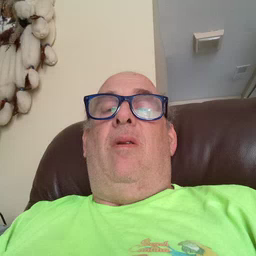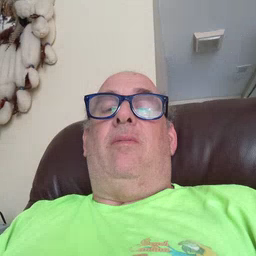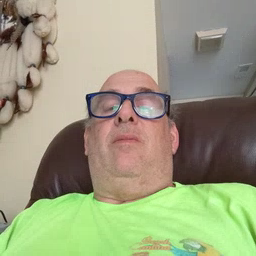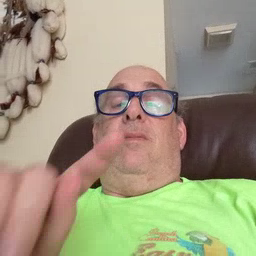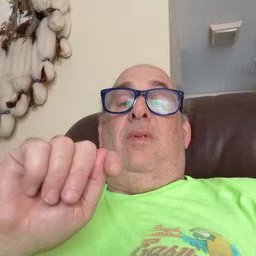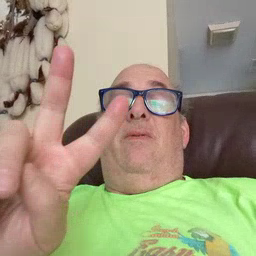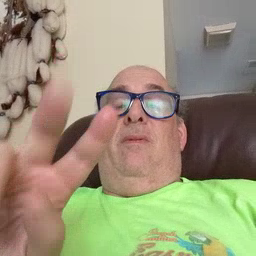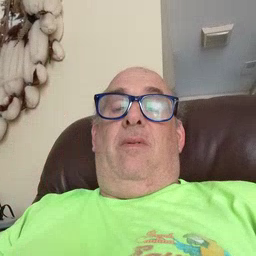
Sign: TV